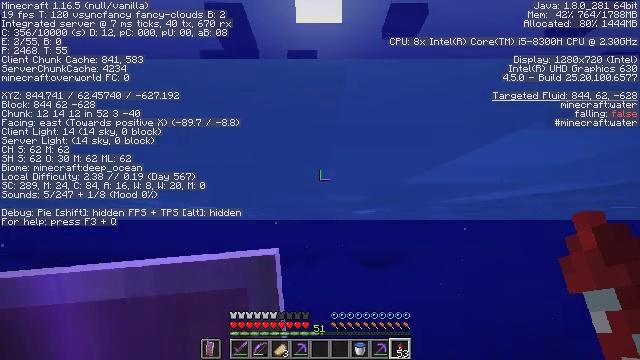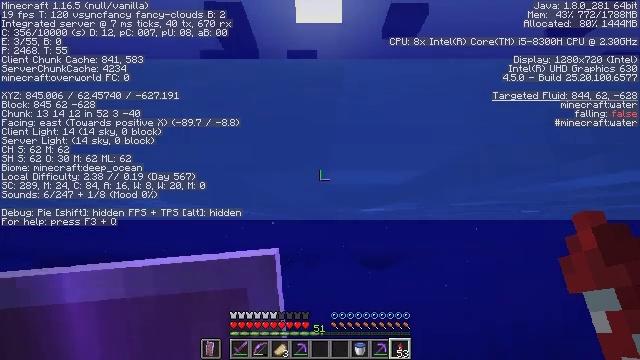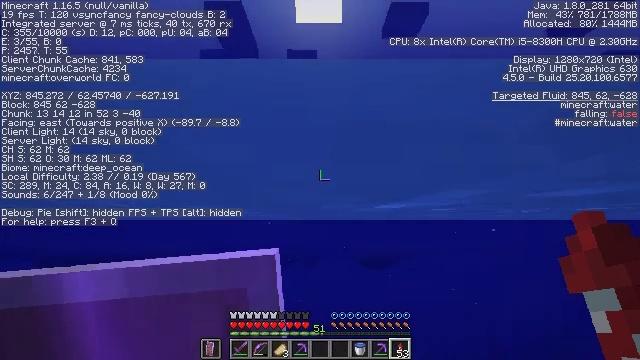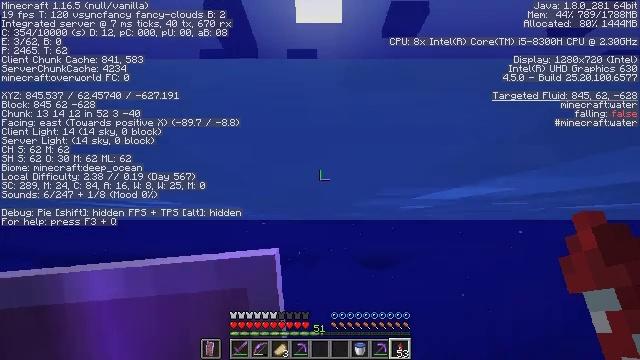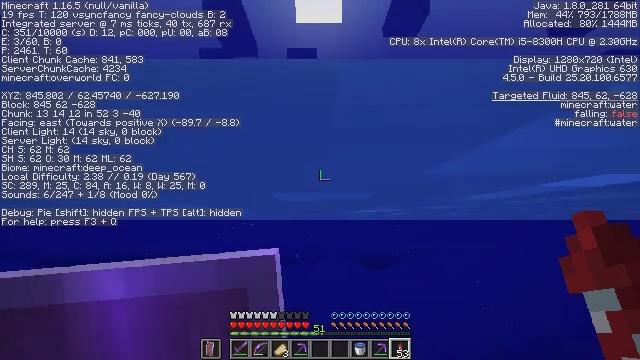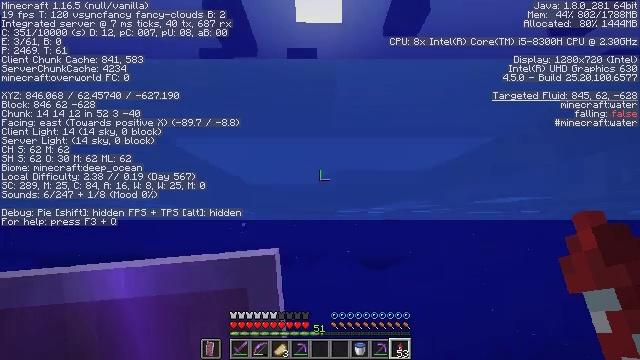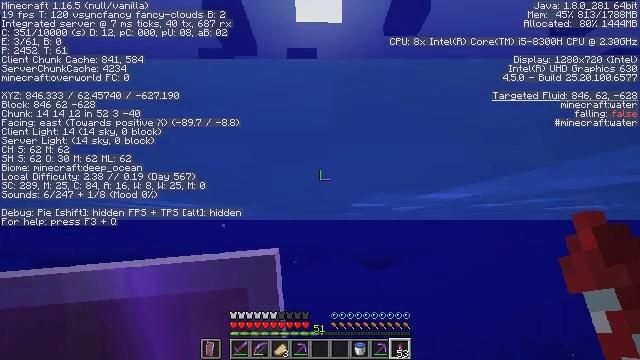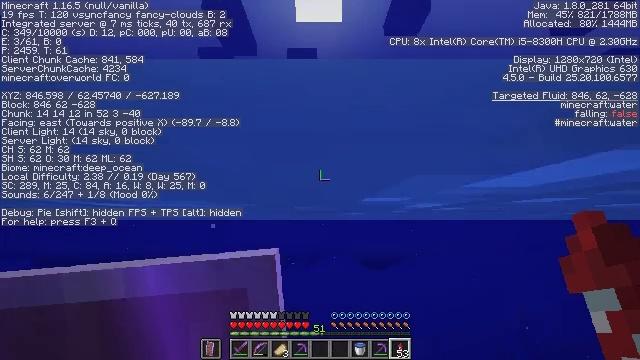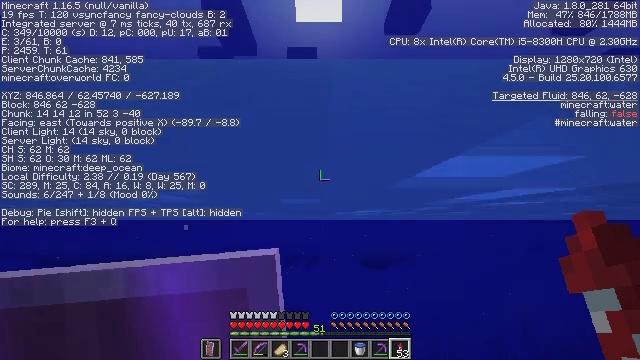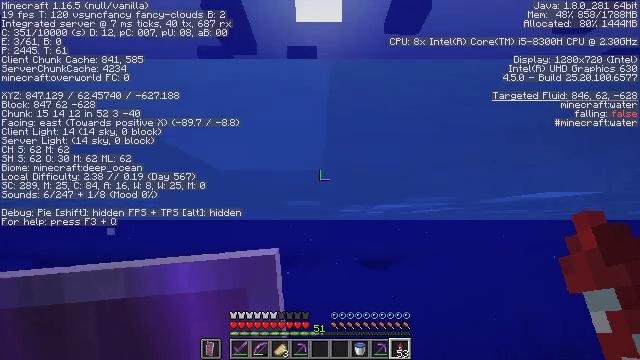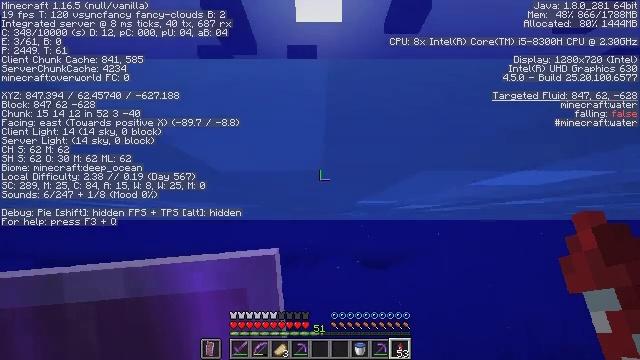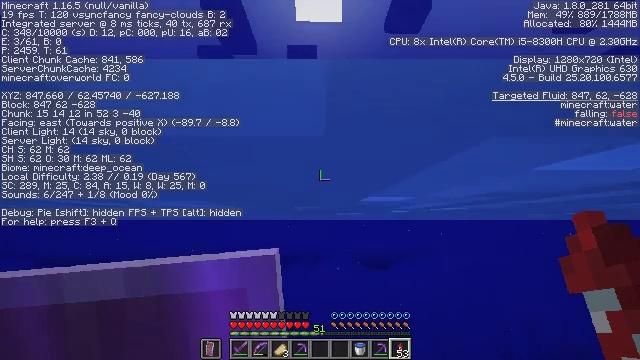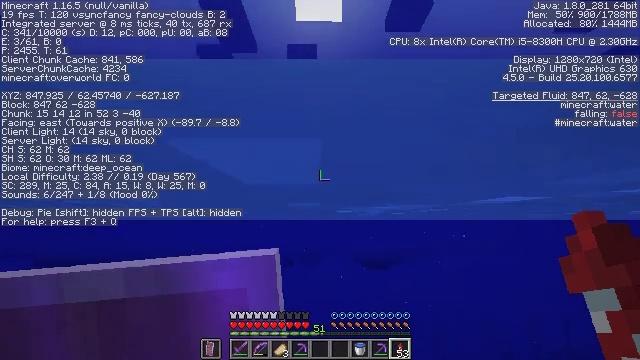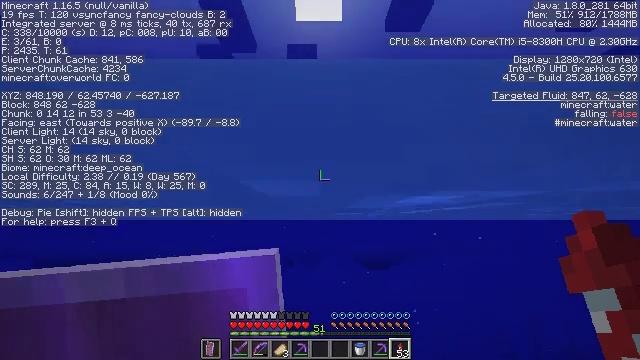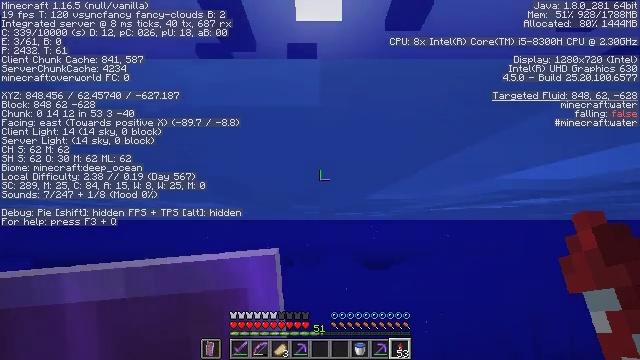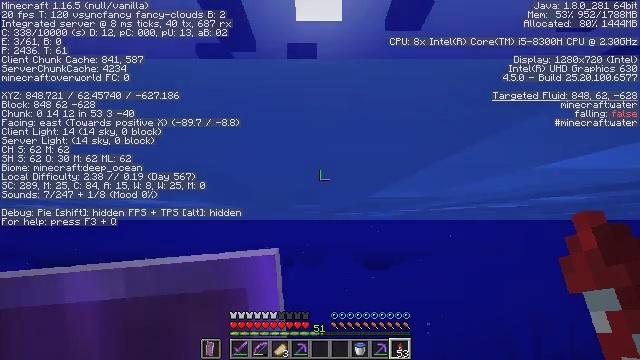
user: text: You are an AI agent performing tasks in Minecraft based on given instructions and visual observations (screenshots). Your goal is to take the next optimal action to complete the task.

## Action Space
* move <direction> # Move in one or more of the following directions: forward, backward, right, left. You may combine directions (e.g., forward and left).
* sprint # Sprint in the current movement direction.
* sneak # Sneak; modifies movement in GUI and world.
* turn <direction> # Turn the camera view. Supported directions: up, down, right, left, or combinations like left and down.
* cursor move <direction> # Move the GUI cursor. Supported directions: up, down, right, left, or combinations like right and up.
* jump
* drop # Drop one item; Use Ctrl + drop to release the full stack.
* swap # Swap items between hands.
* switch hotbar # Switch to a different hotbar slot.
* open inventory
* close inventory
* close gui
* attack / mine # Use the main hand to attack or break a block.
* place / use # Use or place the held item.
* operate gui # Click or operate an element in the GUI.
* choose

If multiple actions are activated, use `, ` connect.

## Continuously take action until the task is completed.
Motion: motion action
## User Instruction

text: craft item sponge
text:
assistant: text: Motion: move forward
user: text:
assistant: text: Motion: move forward
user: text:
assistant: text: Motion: move forward
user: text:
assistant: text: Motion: move forward
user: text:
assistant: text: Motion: move forward
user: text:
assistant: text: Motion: move forward
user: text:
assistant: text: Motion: move forward
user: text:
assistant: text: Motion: move forward
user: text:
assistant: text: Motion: move forward
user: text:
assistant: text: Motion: move forward
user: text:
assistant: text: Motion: move forward
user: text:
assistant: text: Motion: move forward
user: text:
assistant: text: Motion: move forward
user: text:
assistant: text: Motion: move forward
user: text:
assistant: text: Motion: move forward
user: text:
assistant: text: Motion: move forward
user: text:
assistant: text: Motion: move forward
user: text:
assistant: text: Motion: move forward
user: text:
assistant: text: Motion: move forward, turn left and down
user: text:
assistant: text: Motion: move forward, turn left and down
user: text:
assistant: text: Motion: move forward
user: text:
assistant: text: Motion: move forward
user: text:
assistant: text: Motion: move forward
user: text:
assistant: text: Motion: move forward, turn left
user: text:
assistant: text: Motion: move forward, turn left and down
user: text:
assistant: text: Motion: move forward, turn left and down
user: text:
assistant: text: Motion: move forward, turn left
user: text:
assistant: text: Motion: move forward, turn left
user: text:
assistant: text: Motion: move forward, turn left and up
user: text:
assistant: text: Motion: move forward, turn left and up